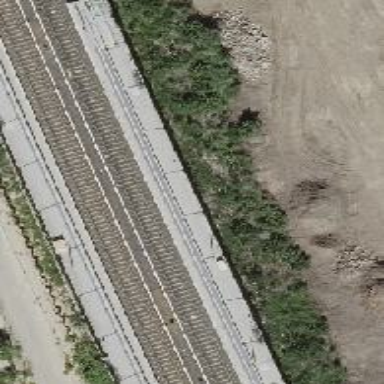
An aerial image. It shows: Close-up of railway platform edge.